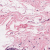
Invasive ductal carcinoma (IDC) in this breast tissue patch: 0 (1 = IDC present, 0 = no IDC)